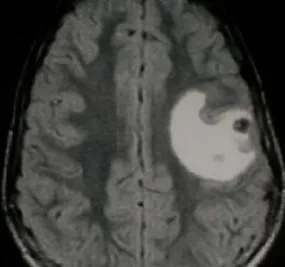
Brain MRI before specific treatment.
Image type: radiology (mri)